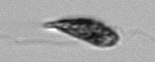
Label: Euglena